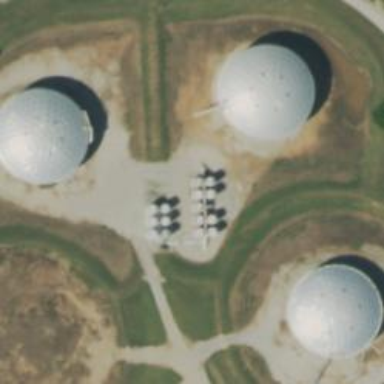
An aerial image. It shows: Storage tank with man-made structure.